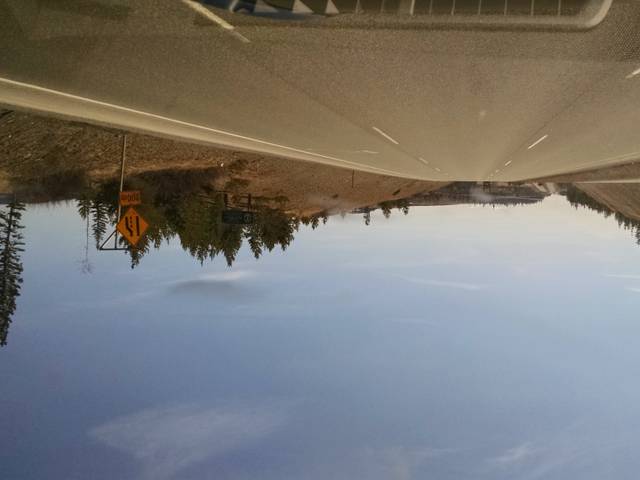
Region: Canada
Coordinates: 50.414, -120.622